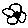
Label: flower